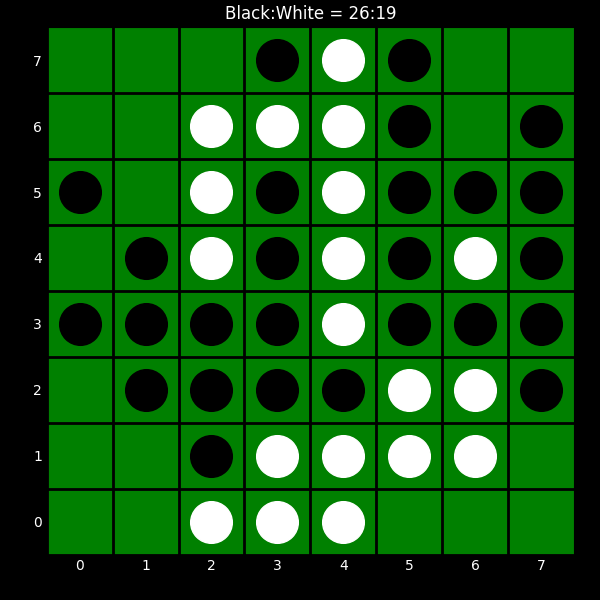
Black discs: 26
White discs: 19